Question: I am getting this output when I got to the /projects, which should just list projects and an associated link:

I cannot figure out why all the information from the projects table is being dumped after the list.
Controller index method:
'''
def index
@projects = Project.all
end
'''
index.html.erb:
'''
<%= @projects.each do |project| %>
<li>
<%= link_to project.title, projects_path(project) %>
<%= link_to project.link, project.link %>
</li>
<% end %>
'''
Any ideas to why this is happening?
Thanks for reading!
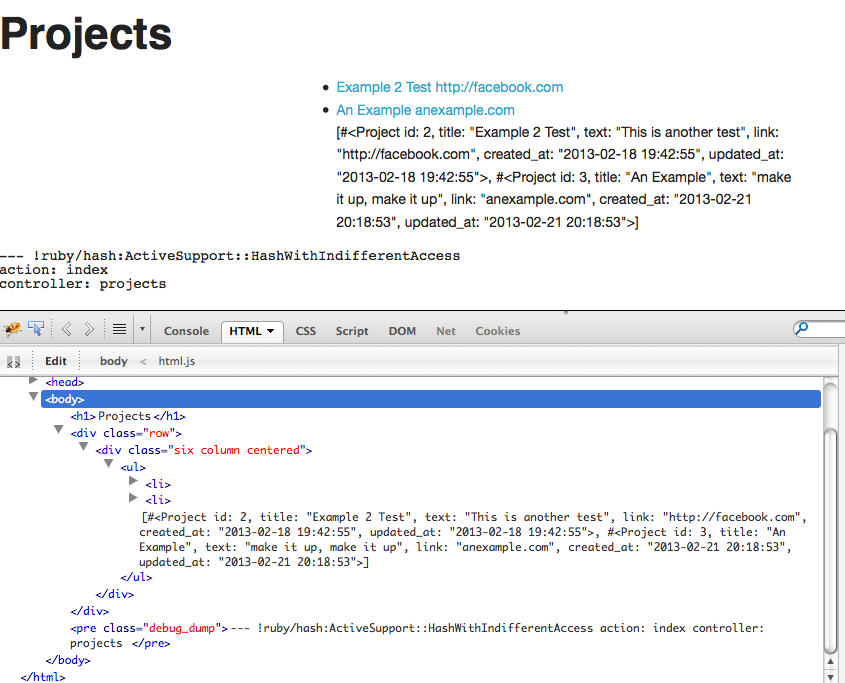
Answer: Change the '<%=' on your loop to '<%':
'''
<% @projects.each do |project| %>
'''
What it's doing now is executing the loop and printing all your 'li' elements, and then also printing the contents of '@projects' (because of the '<%=').